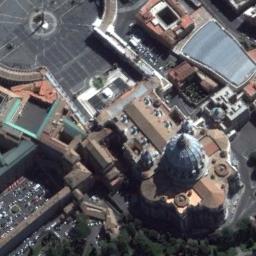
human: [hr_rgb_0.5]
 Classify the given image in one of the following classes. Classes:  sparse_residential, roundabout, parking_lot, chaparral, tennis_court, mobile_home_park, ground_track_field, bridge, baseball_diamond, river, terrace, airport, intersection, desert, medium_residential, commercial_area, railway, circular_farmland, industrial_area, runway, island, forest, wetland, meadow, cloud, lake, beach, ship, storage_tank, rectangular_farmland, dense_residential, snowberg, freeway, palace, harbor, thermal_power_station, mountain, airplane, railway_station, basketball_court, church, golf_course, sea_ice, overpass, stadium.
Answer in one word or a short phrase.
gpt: church